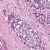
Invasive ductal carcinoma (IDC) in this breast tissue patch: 1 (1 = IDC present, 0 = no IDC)